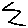
Label: zigzag